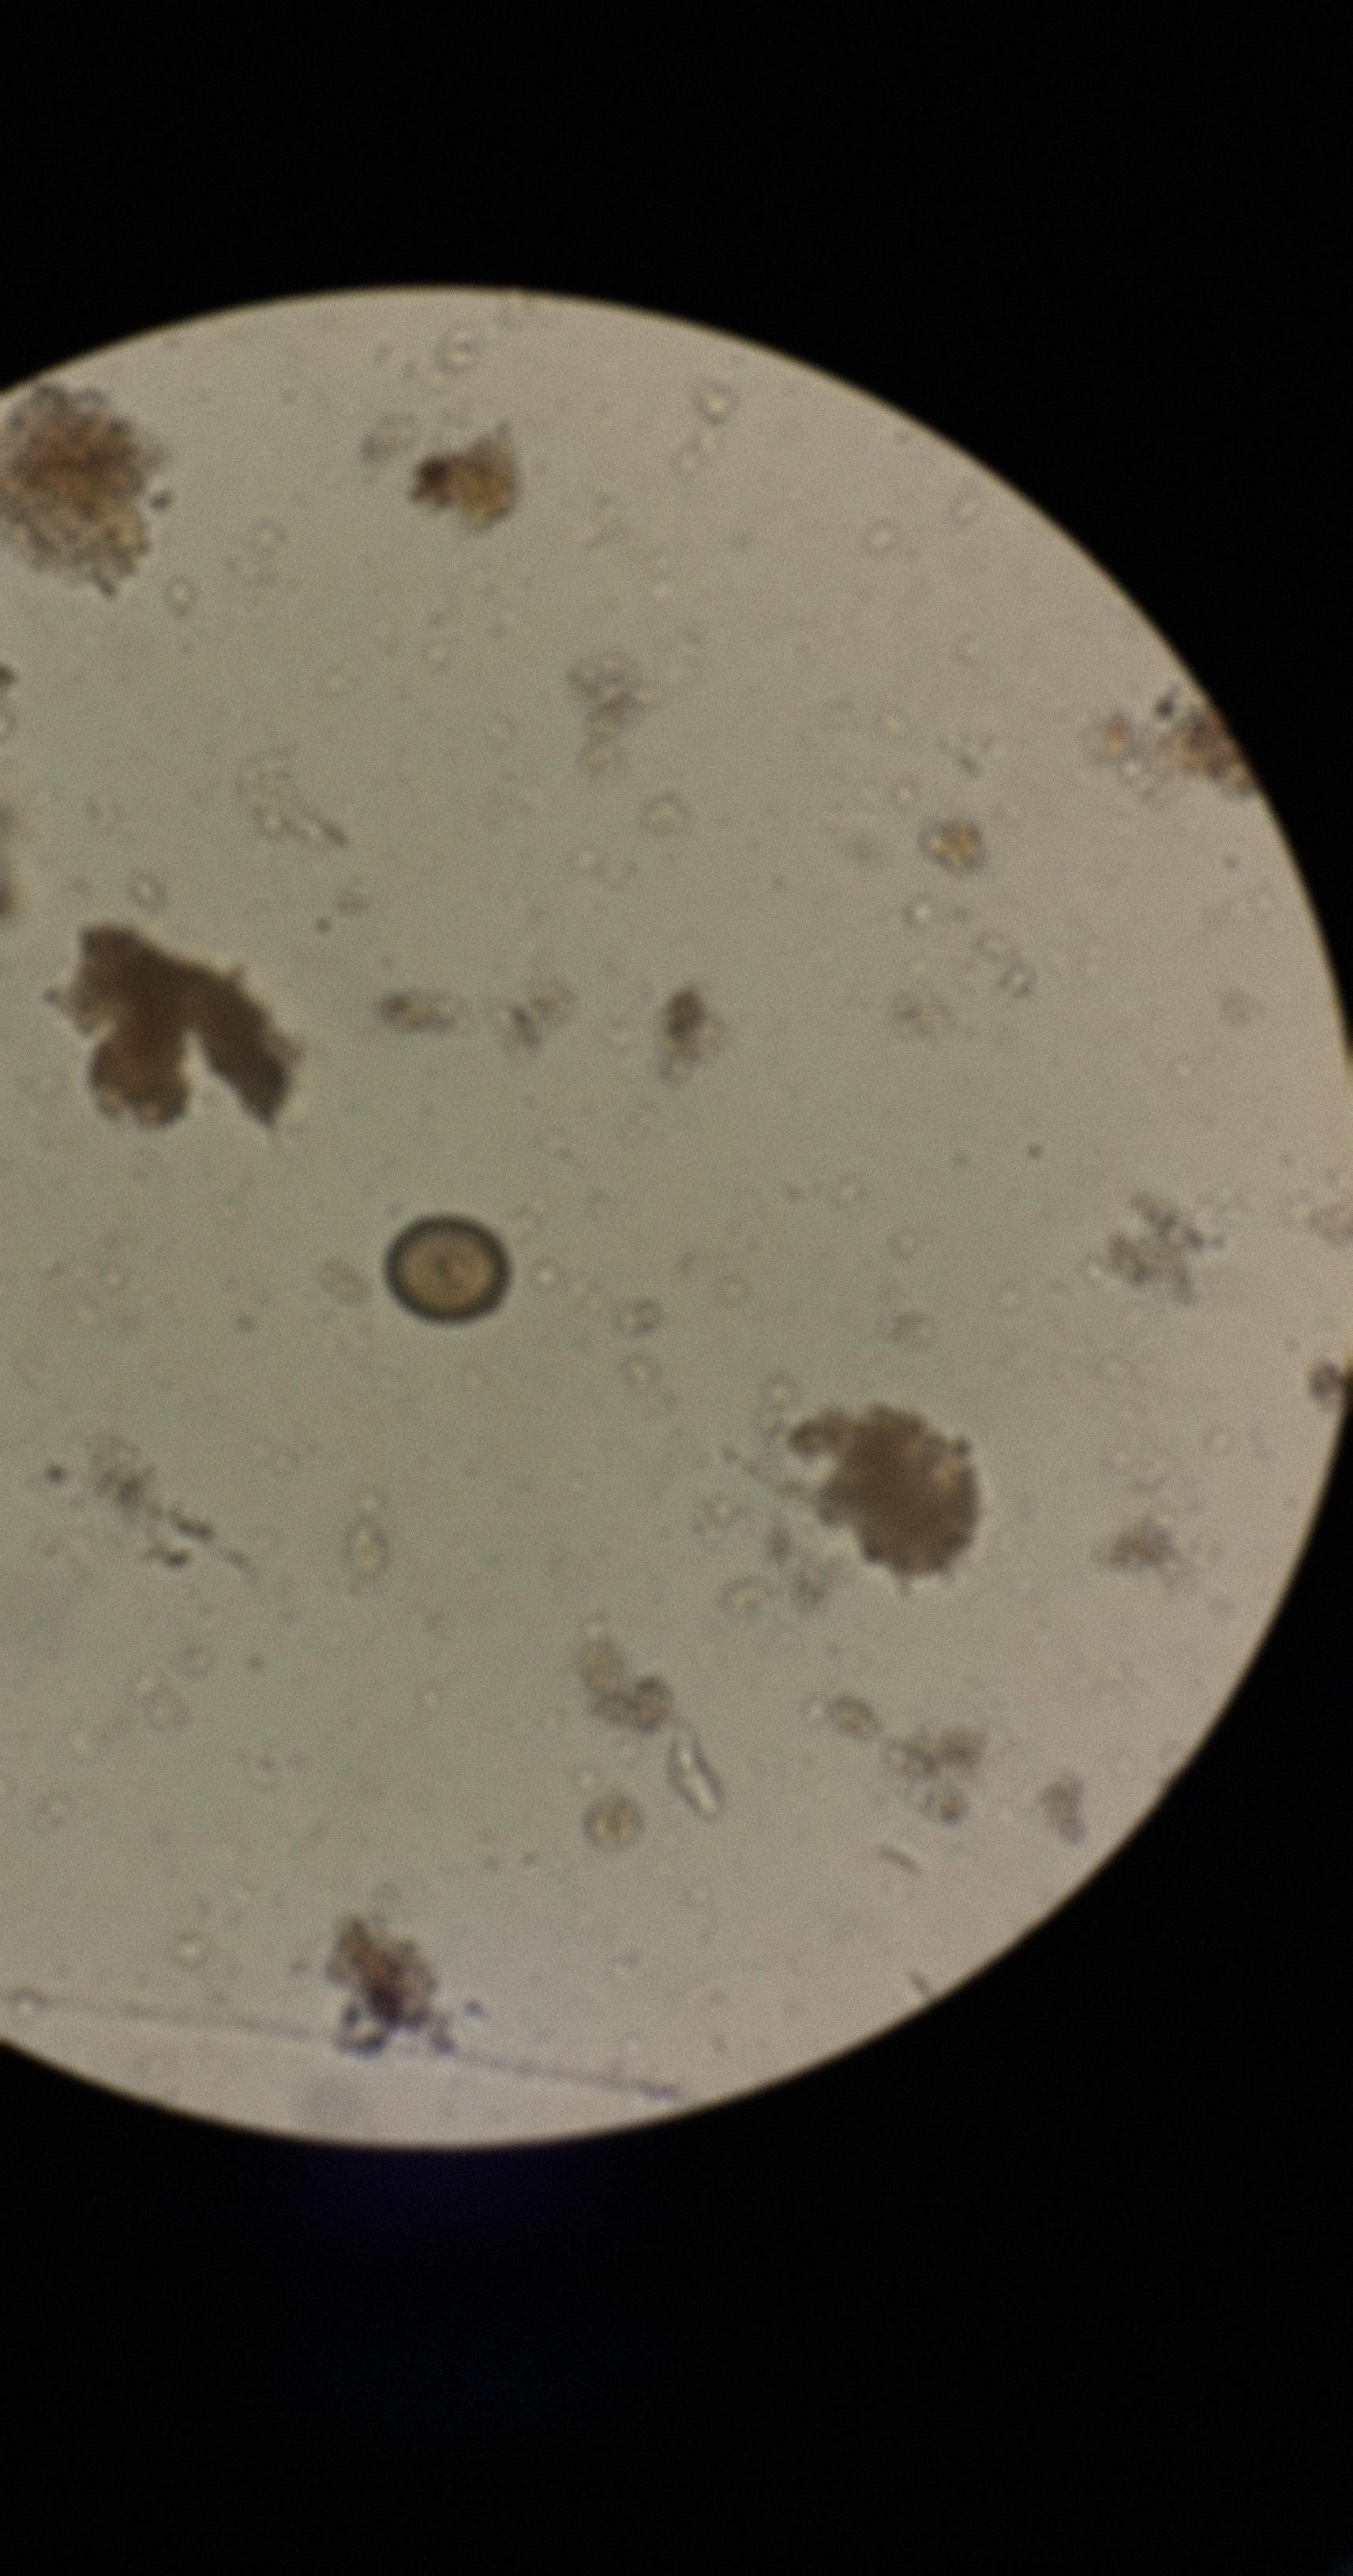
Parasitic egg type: Taenia spp. egg